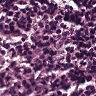
Metastatic tissue present: no